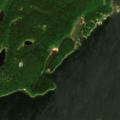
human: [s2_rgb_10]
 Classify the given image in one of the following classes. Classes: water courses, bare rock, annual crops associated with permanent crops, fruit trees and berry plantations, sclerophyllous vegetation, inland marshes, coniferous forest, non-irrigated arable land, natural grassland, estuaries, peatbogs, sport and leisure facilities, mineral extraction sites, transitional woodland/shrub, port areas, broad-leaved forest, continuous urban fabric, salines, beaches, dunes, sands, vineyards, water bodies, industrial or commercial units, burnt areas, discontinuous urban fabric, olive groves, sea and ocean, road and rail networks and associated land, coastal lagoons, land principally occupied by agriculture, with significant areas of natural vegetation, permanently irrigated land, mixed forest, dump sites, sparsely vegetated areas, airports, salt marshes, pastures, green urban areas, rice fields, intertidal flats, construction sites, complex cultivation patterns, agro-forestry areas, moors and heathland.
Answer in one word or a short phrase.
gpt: coniferous forest, mixed forest, sea and ocean